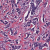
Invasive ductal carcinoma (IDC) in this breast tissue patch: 1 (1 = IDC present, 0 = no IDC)